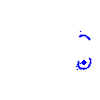
Particle: pion